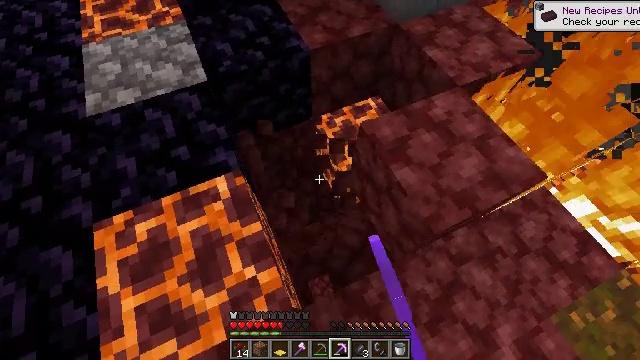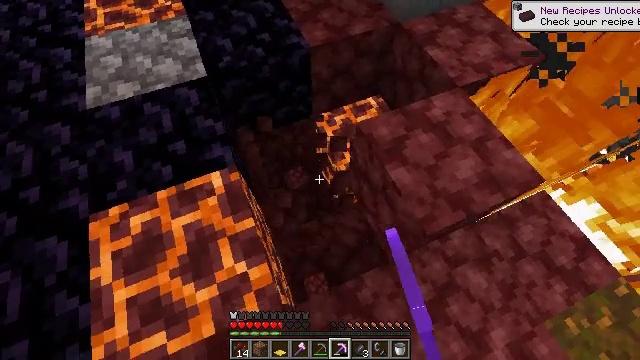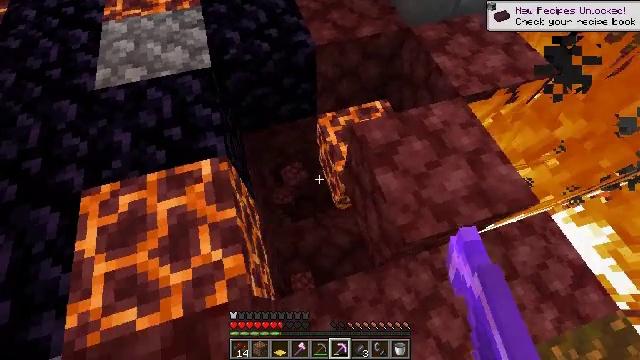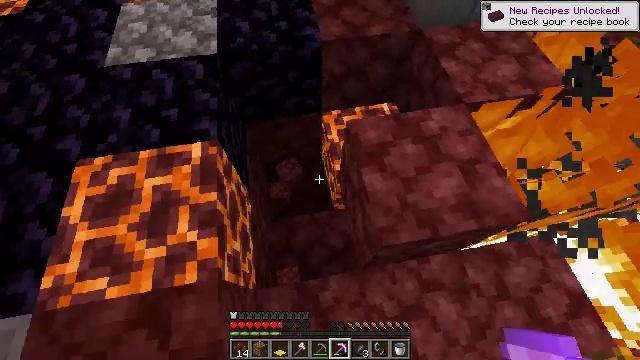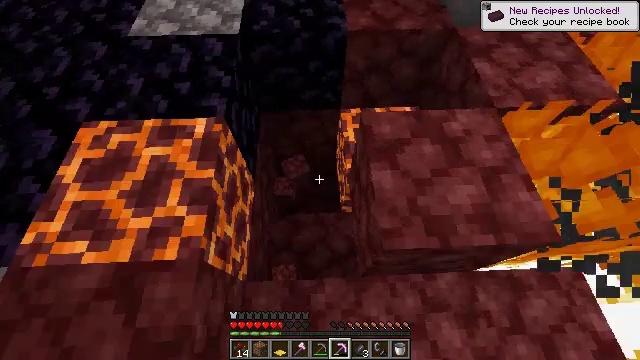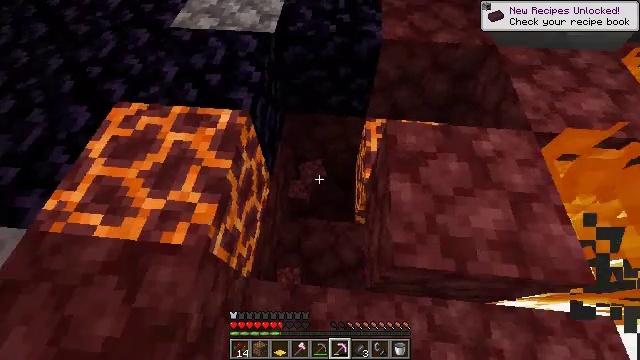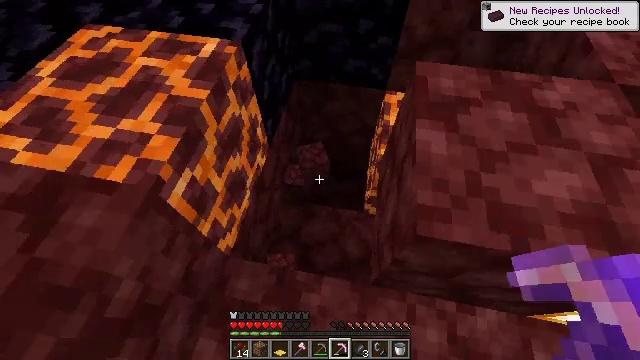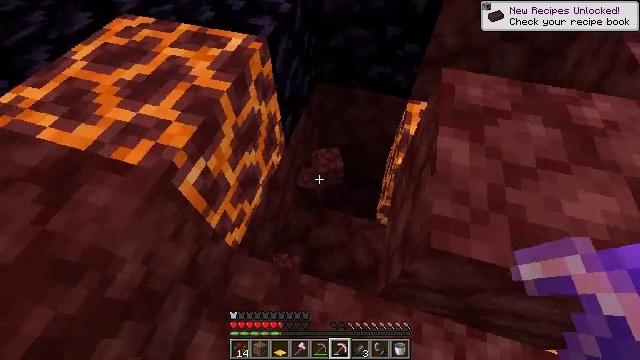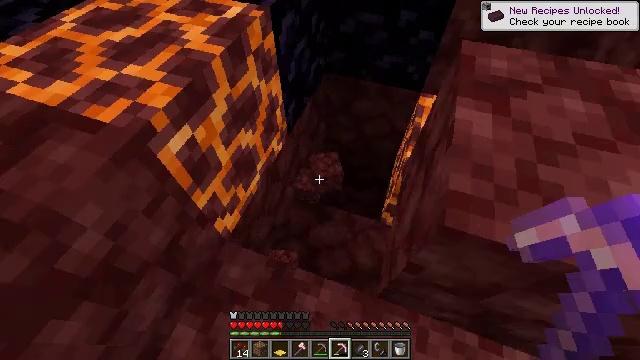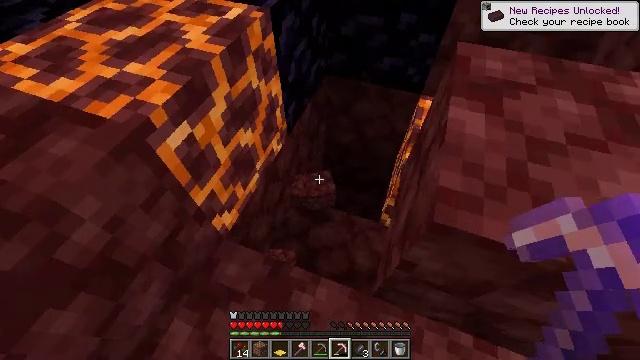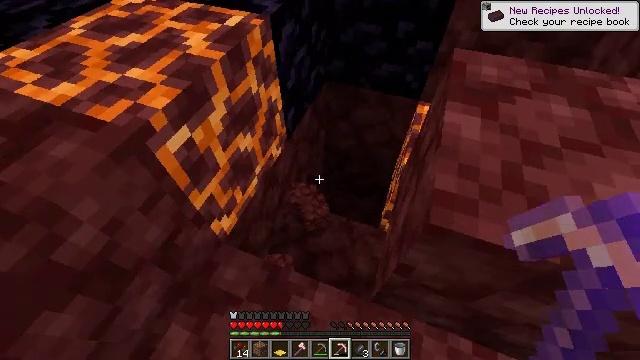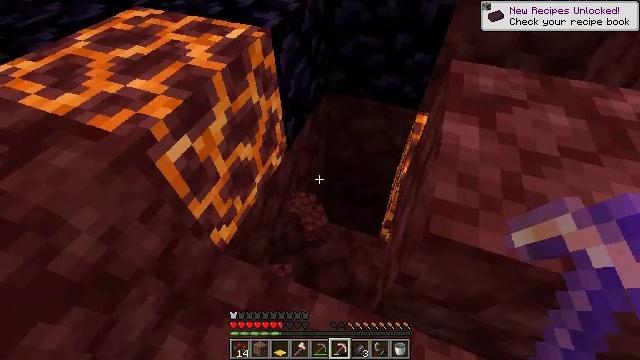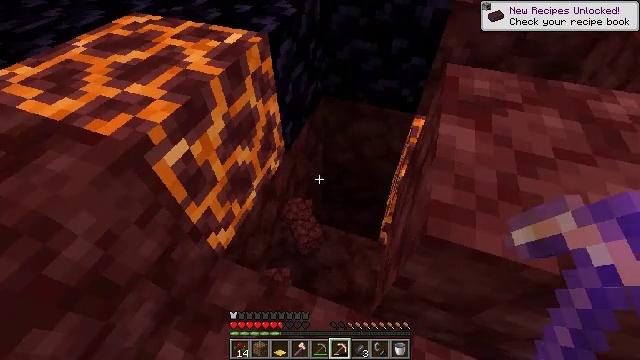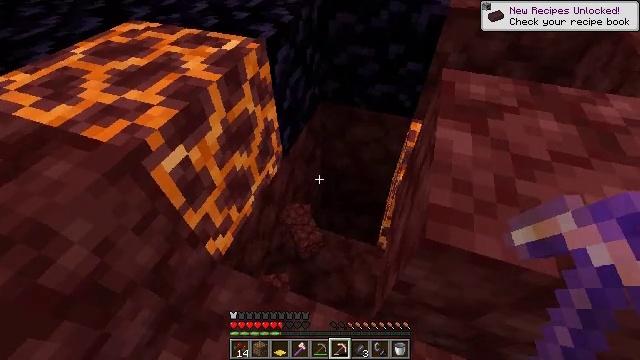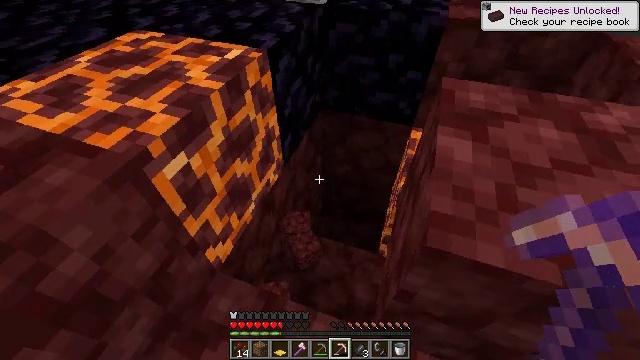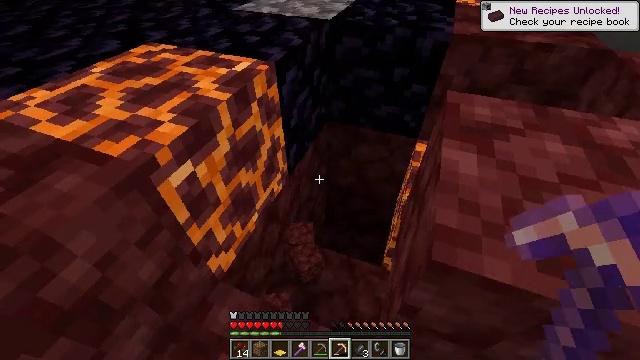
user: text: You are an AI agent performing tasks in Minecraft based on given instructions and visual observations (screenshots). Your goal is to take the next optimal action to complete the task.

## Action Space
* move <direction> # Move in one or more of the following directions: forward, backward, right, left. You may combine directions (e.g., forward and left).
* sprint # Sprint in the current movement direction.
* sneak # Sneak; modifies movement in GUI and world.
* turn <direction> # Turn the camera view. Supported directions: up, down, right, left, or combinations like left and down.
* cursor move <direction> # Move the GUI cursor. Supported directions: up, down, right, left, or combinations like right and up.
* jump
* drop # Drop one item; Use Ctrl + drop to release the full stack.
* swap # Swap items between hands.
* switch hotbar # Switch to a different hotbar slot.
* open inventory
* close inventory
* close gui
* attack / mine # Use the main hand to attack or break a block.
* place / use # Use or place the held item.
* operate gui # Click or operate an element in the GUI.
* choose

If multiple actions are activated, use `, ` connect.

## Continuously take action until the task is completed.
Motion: motion action
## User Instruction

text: Gather netherrack as a building material.
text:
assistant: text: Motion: move right, turn left
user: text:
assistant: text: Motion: move right, turn left
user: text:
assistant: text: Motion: turn left
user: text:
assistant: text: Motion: turn left and up
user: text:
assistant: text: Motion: turn left and up
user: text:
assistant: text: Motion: turn left and up
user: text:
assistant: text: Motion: turn left and up
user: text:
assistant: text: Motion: turn left and up
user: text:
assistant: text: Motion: no_op
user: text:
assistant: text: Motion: turn up
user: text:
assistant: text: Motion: turn up
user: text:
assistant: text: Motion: no_op
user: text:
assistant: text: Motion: turn up
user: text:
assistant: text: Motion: turn up
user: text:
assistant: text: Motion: turn left and up
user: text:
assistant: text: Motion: turn left and up
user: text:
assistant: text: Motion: no_op
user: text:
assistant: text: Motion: no_op
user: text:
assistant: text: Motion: attack / mine
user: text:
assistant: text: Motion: attack / mine
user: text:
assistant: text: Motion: attack / mine
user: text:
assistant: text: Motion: turn right, attack / mine
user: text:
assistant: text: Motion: turn right
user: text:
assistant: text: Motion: turn right
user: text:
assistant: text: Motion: turn right
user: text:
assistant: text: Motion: no_op
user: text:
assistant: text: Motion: no_op
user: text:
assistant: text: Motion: attack / mine
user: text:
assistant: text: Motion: attack / mine
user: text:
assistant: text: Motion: no_op